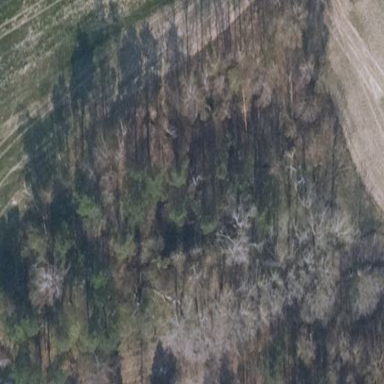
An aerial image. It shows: Mixed leaf woodland.